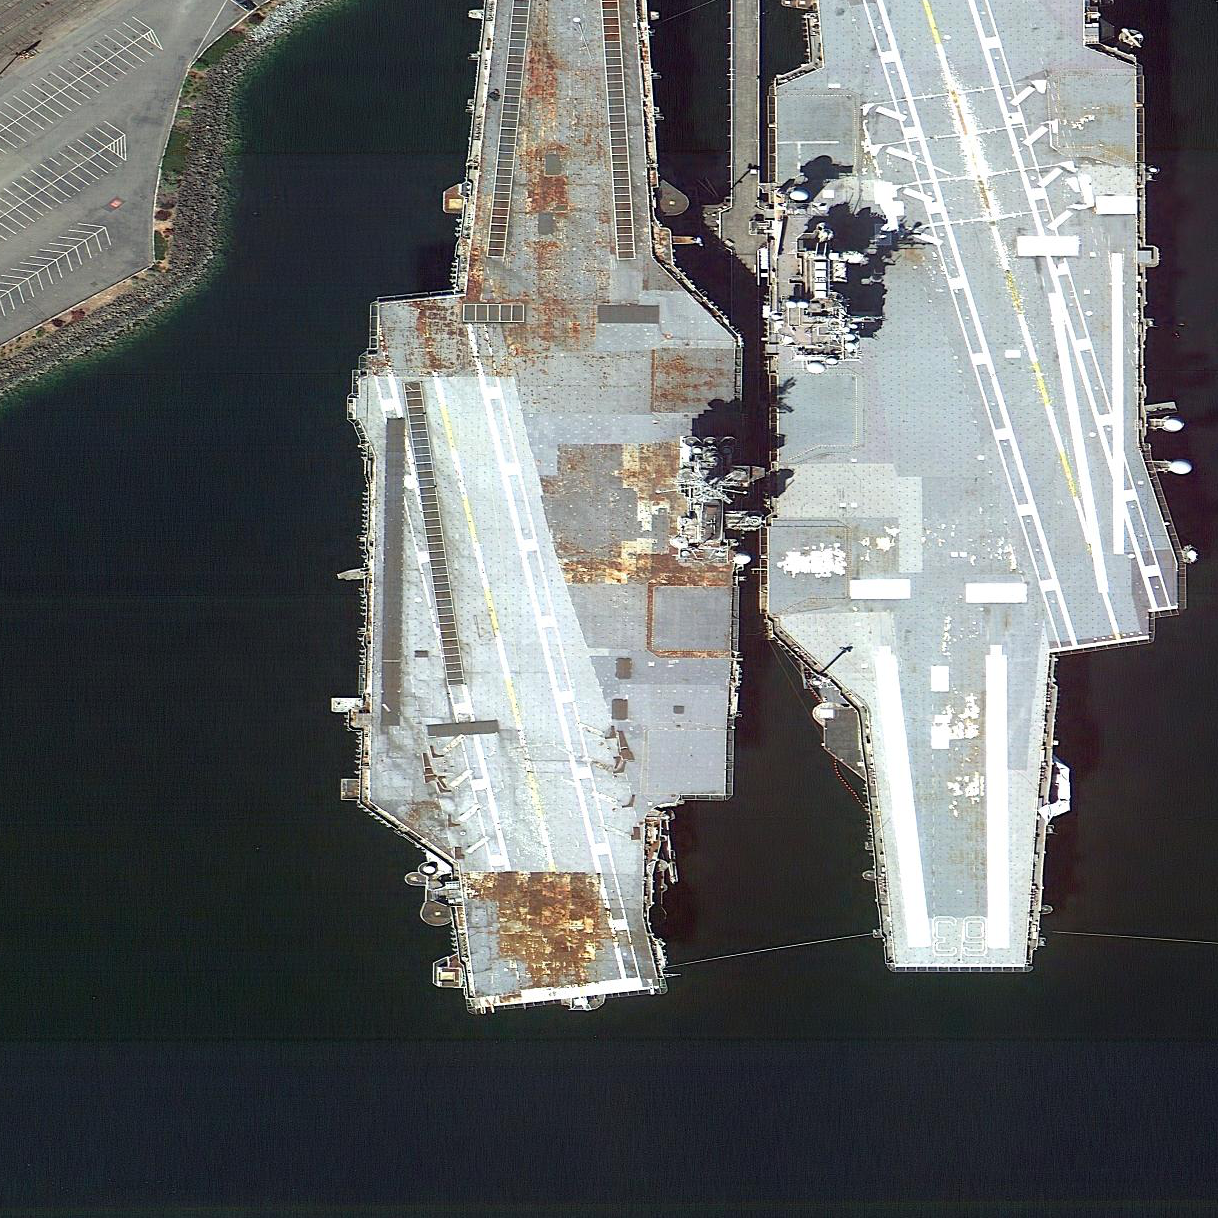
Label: aircraft_carrier